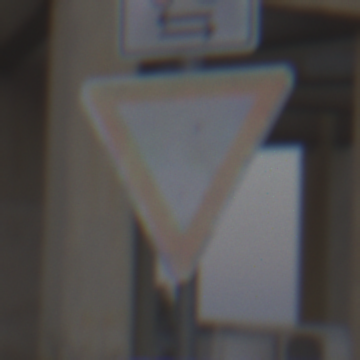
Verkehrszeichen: VorfahrtGewaehren
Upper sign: RichtungsangabeDurchPfeile9
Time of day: SunriseSunset
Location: Outdoor (Suburban)
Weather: Clear
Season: NotSpecified
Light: Natural